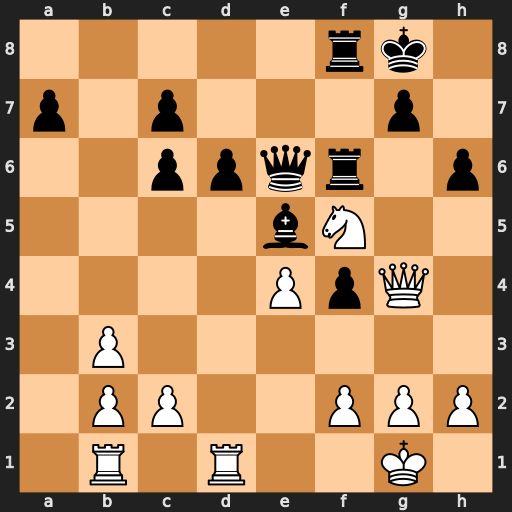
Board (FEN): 5rk1/p1p3p1/2ppqr1p/4bN2/4PpQ1/1P6/1PP2PPP/1R1R2K1
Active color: w
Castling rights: -
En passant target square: -
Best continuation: Qxg7#